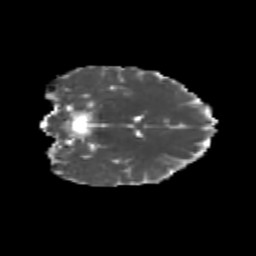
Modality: MD
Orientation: coronal
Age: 20
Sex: female
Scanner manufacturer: siemens
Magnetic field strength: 3 T
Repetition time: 3.5 s
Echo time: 0.104 s